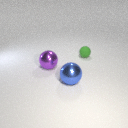
large blue metal sphere in front of large purple metal sphere